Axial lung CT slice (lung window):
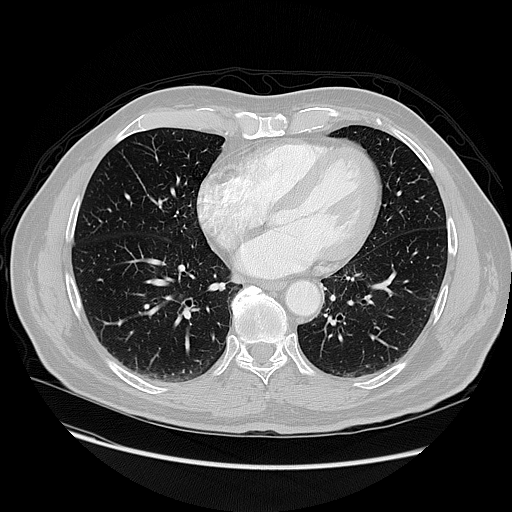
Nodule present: no